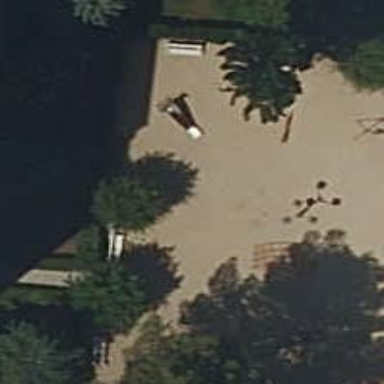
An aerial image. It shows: Playground area for leisure activities on the land.